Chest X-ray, AP view. Patient: 51 years old, sex F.
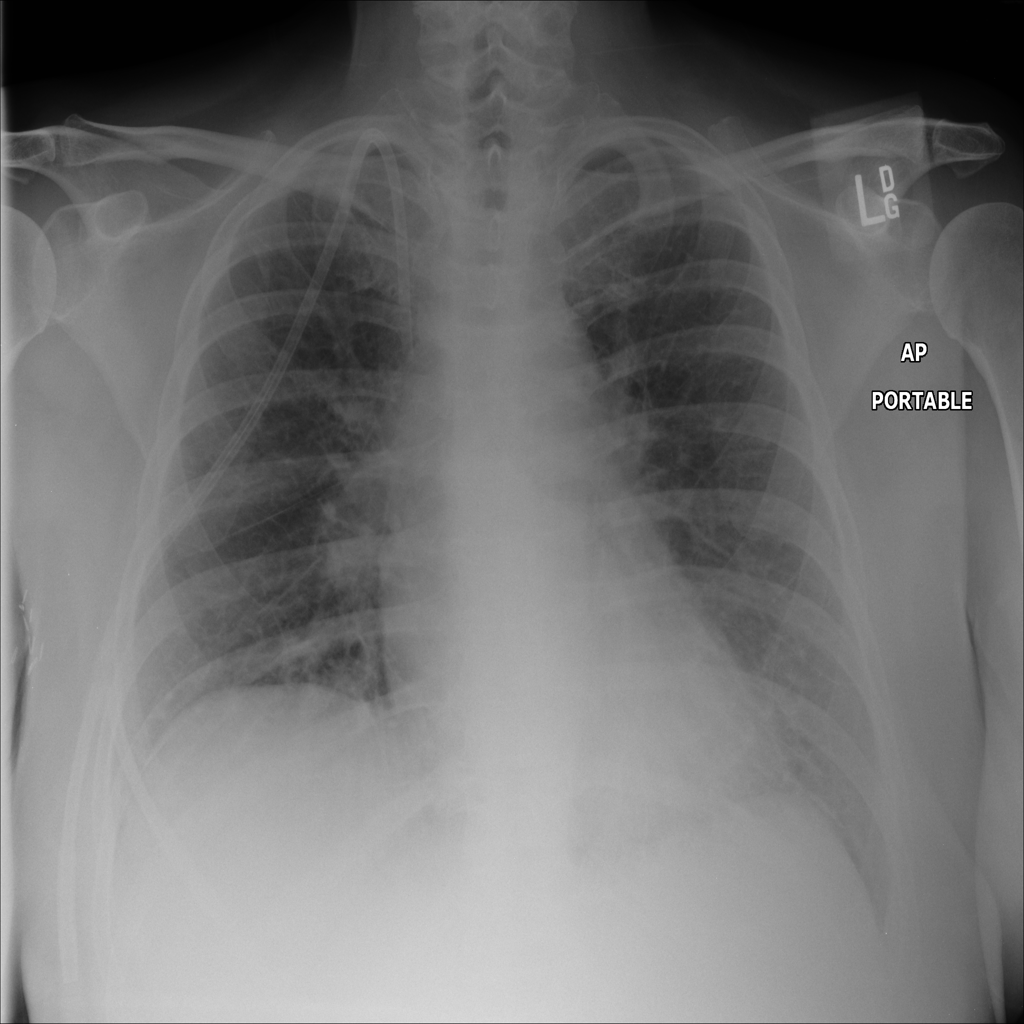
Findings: No Finding